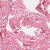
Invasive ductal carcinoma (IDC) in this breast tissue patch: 0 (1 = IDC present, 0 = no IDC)